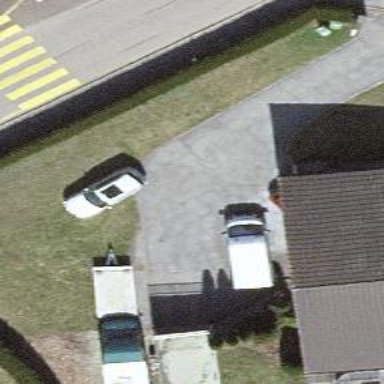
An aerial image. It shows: Driveway with paved surface.